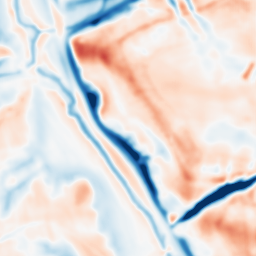
Category: multiscale
Decomposition family: dog
Decomposition parameters: sigma_low: 2
sigma_high: 10
Upsampling method: fft_zeropad
Upsampling parameters: scale: 4
Upsampling scale: 4